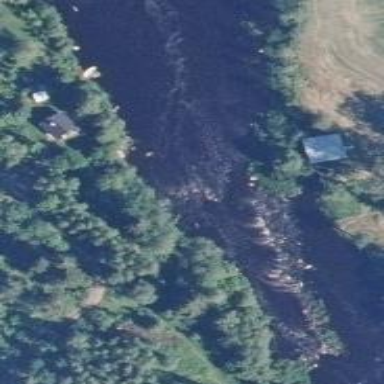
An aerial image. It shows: River with whitewater rapids.